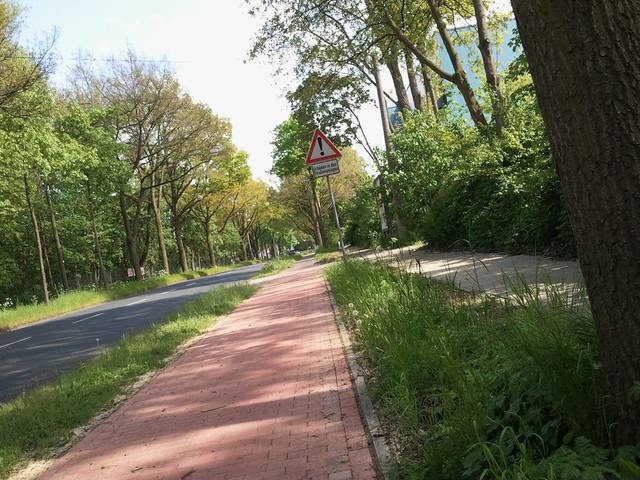
Region: Germany
Coordinates: 53.14, 8.719